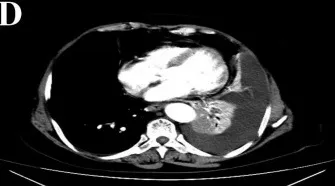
Lung cancer.
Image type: radiology (ct)